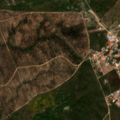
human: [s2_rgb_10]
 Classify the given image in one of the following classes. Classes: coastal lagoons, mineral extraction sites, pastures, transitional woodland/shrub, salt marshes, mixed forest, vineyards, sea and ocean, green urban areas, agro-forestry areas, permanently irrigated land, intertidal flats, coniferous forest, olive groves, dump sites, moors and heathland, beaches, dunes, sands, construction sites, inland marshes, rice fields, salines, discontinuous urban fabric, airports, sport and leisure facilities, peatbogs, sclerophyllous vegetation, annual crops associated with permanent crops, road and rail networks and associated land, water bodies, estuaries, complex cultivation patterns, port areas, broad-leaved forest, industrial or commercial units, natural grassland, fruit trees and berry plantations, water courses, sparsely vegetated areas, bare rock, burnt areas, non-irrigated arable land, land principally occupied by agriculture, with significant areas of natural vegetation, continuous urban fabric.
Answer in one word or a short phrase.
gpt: continuous urban fabric